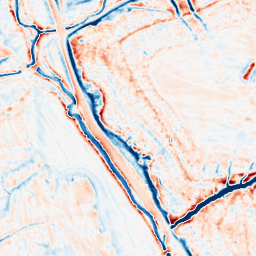
Category: multiscale
Decomposition family: dog_multiscale
Decomposition parameters: sigma_ratio: 1.6
n_scales: 4
base_sigma: 0.5
Upsampling method: bspline
Upsampling parameters: scale: 2
Upsampling scale: 2